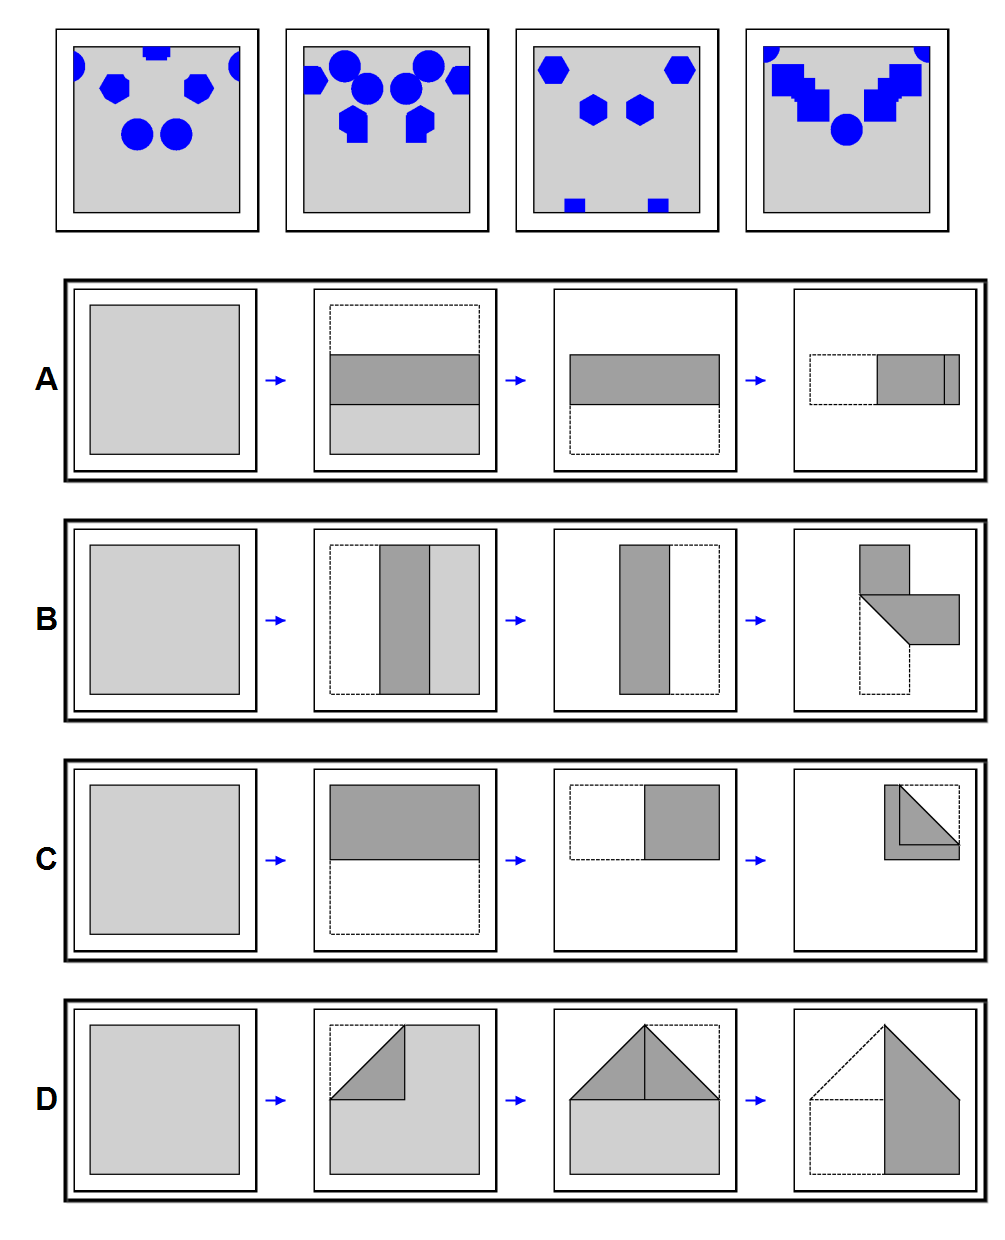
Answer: D